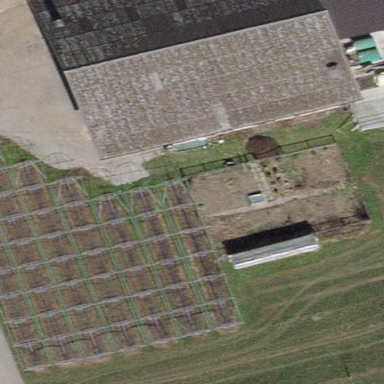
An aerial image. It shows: Farmyard area.